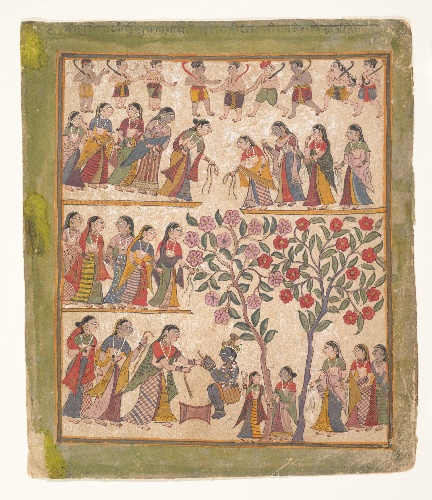
Date: 1640–50
Object type: Folio
Classification: Paintings
Medium: Ink and opaque watercolor on paper
Culture: India (Gujarat)
Dimensions: 10 3/8 x 8 7/8 in. (26.4 x 22.5 cm)
Department: Asian Art
Credit line: Gift of A. Richard Benedek, 1977
Accession year: 1977
Repository: Metropolitan Museum of Art, New York, NY
Tags: Men|Women|Krishna